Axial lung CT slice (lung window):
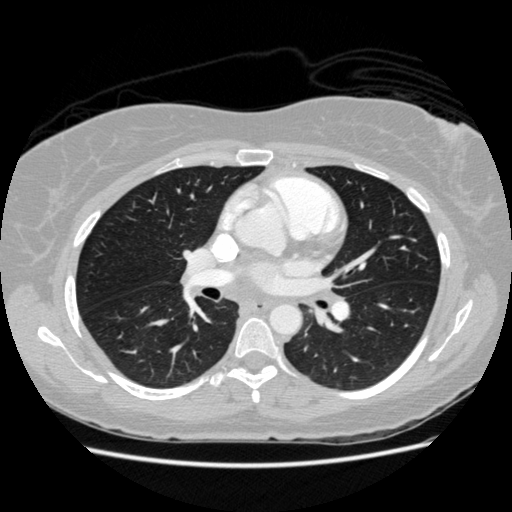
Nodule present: no